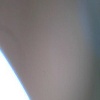
Label: space